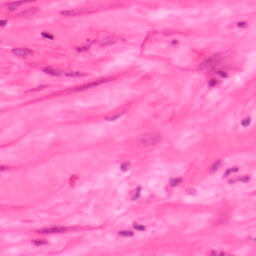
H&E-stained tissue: Colon